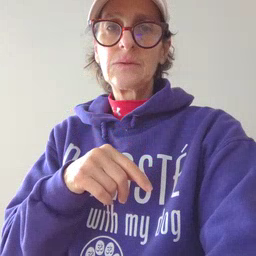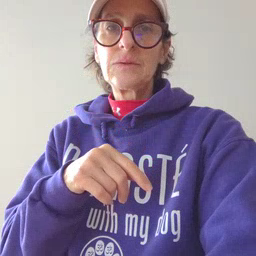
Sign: nose